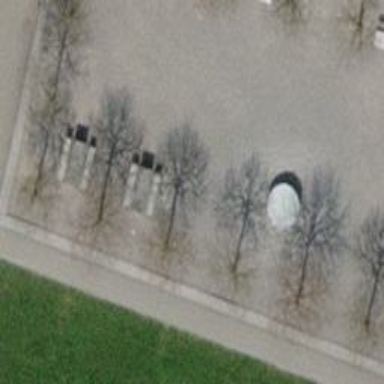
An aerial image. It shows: Picnic table made of concrete.